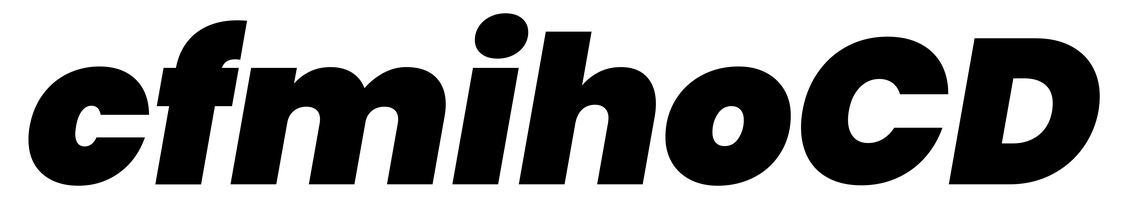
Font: Poppins-BlackItalic